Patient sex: F
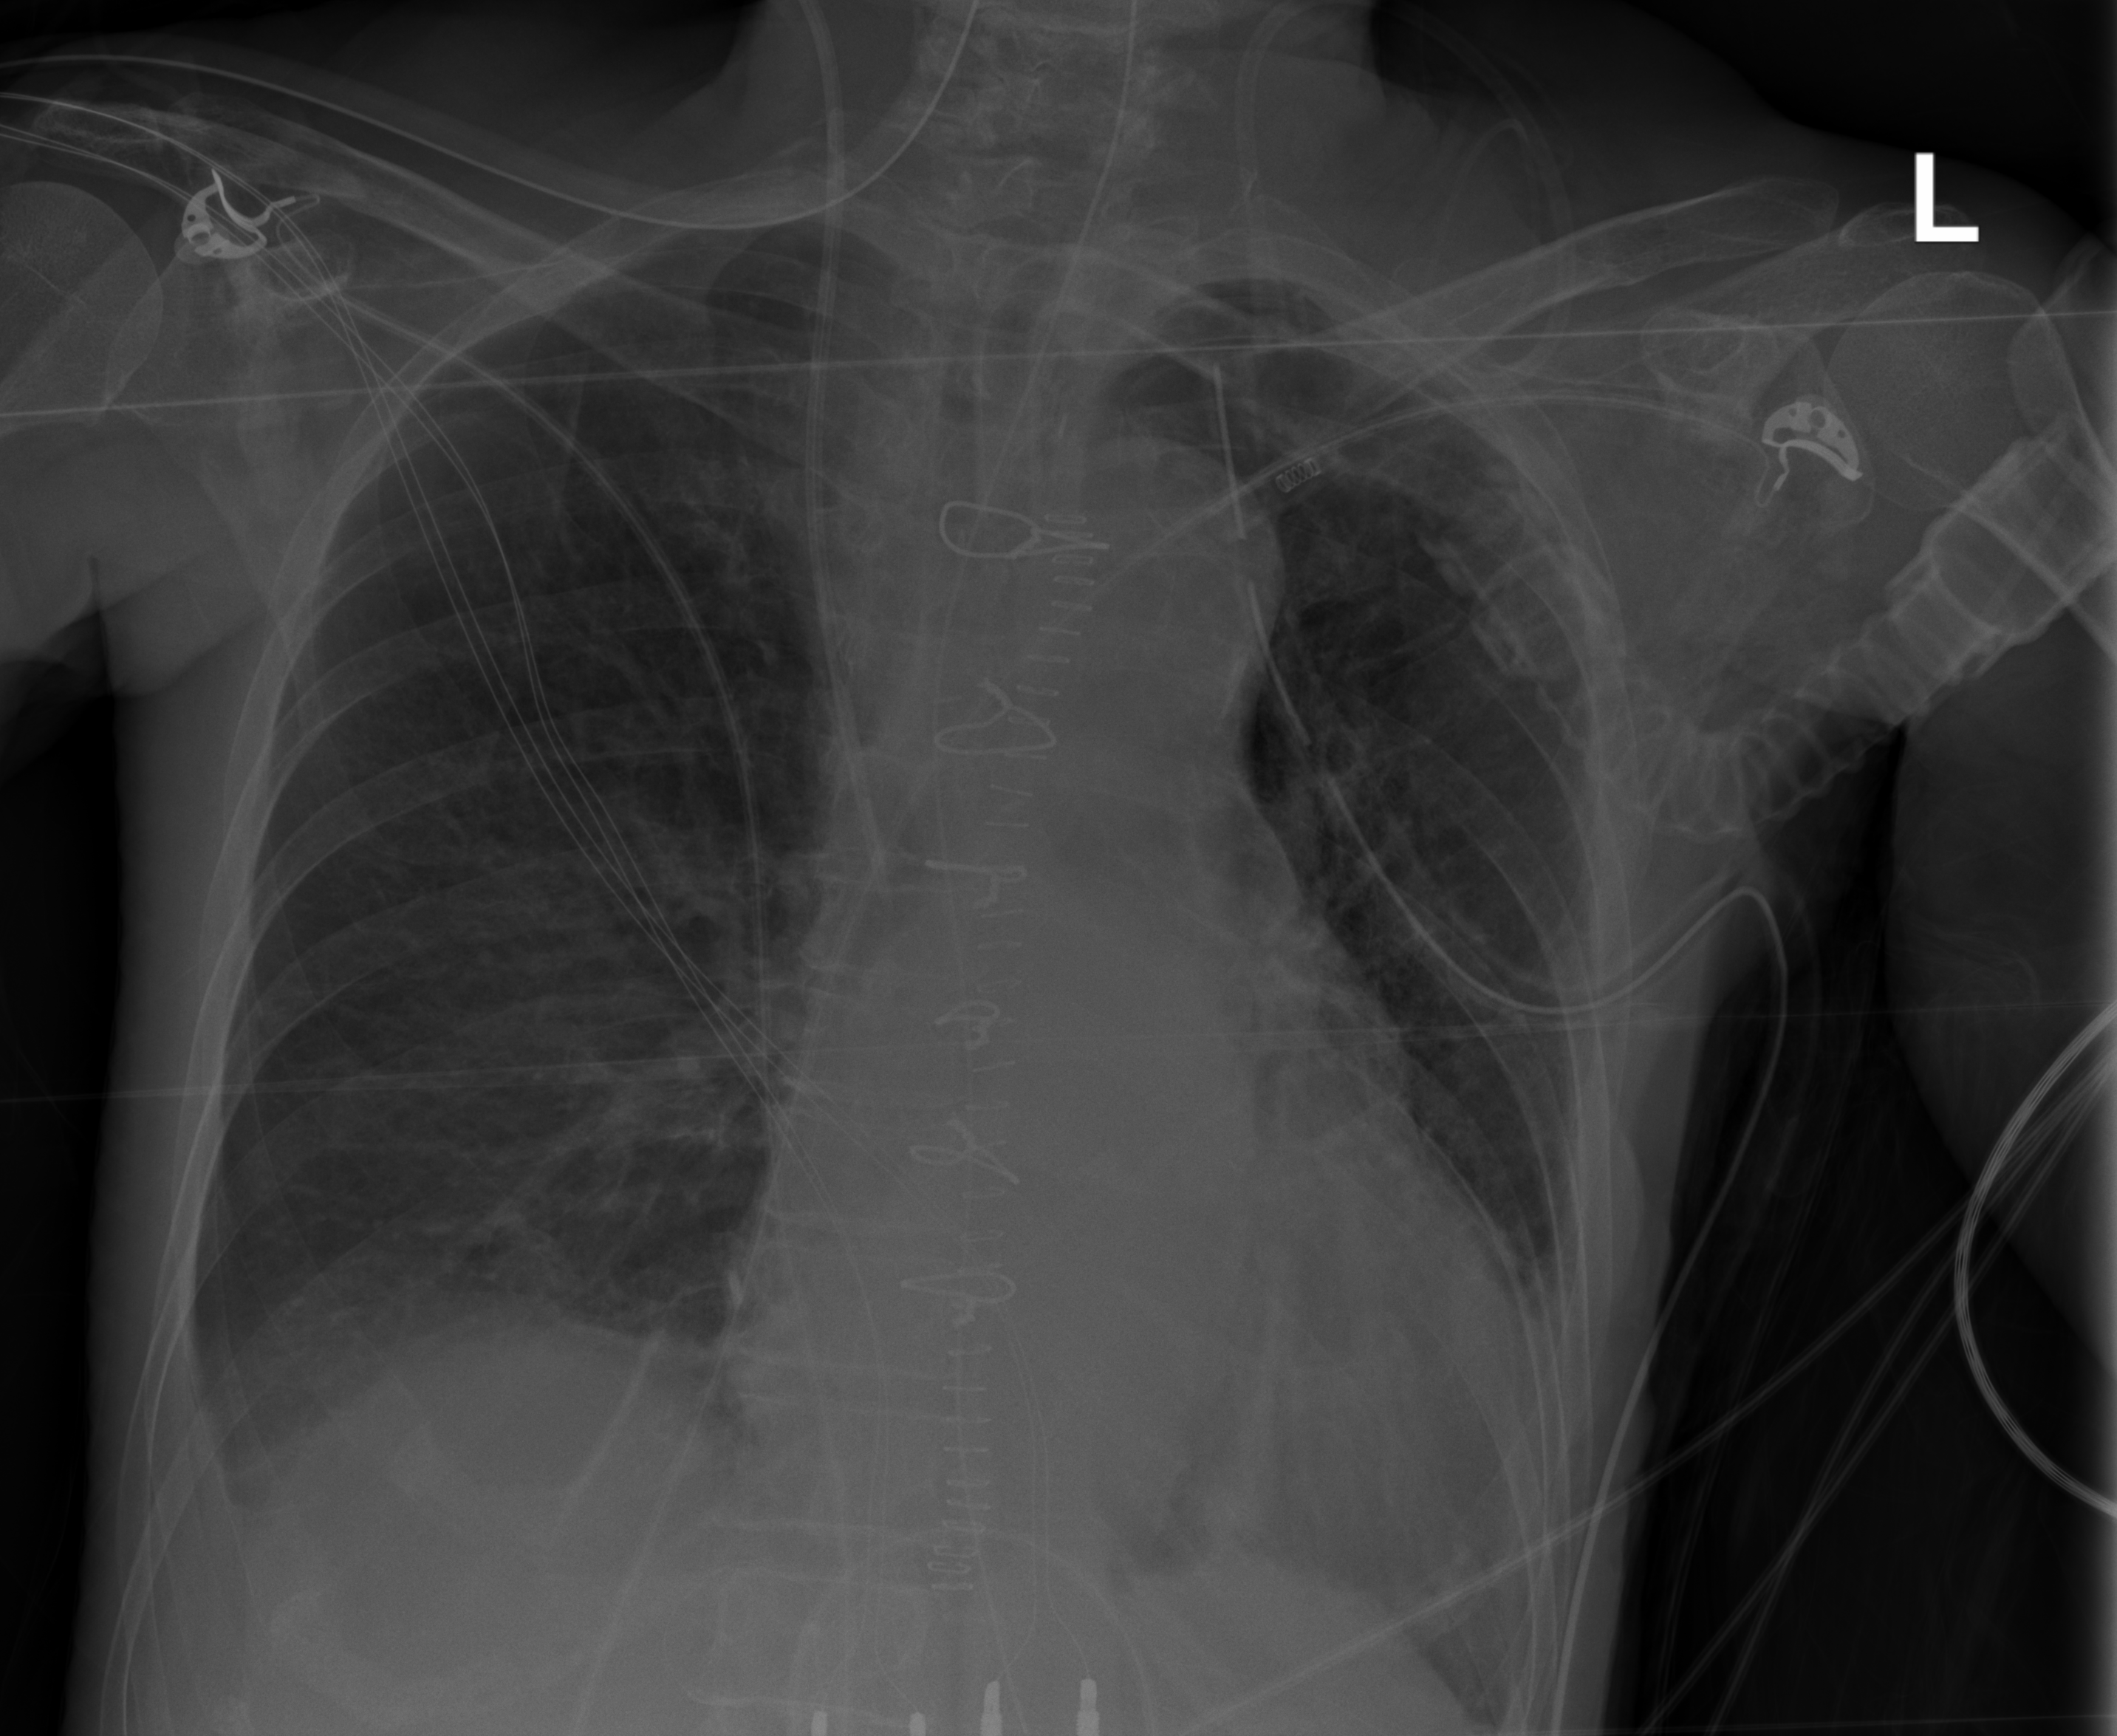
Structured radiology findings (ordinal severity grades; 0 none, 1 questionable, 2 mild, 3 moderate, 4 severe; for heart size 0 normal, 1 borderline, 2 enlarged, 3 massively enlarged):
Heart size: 1
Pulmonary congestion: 0
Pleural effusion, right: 2
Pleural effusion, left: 1
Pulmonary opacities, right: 0
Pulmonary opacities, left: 2
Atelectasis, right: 2
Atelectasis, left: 3